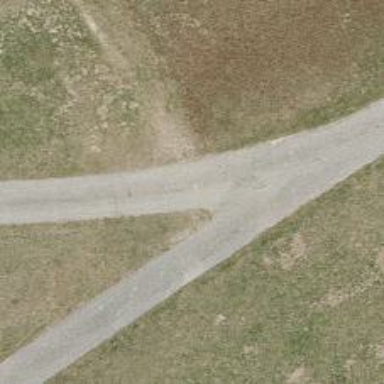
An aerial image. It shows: Well-maintained track road with grade 1 tracktype.